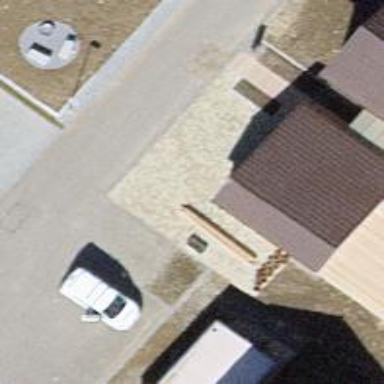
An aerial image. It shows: Garage building.